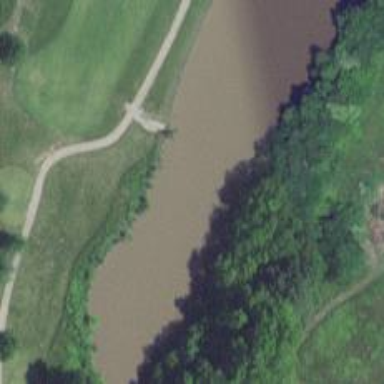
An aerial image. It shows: Water hazard on golf course.